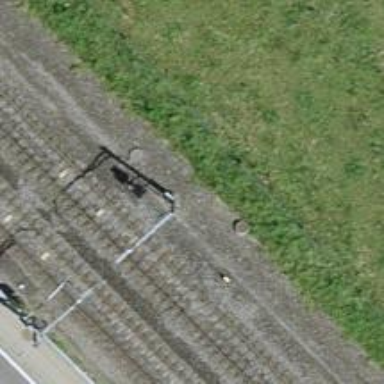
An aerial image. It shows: Railway signal.